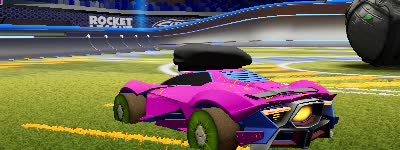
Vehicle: werewolf